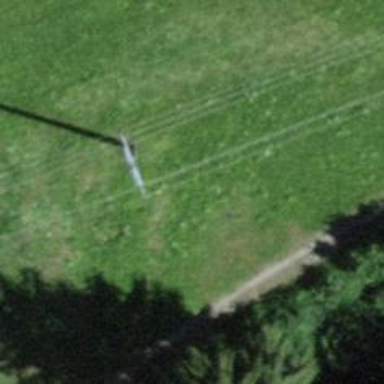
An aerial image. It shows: Power tower.